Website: home-depot
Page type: newsletter-management
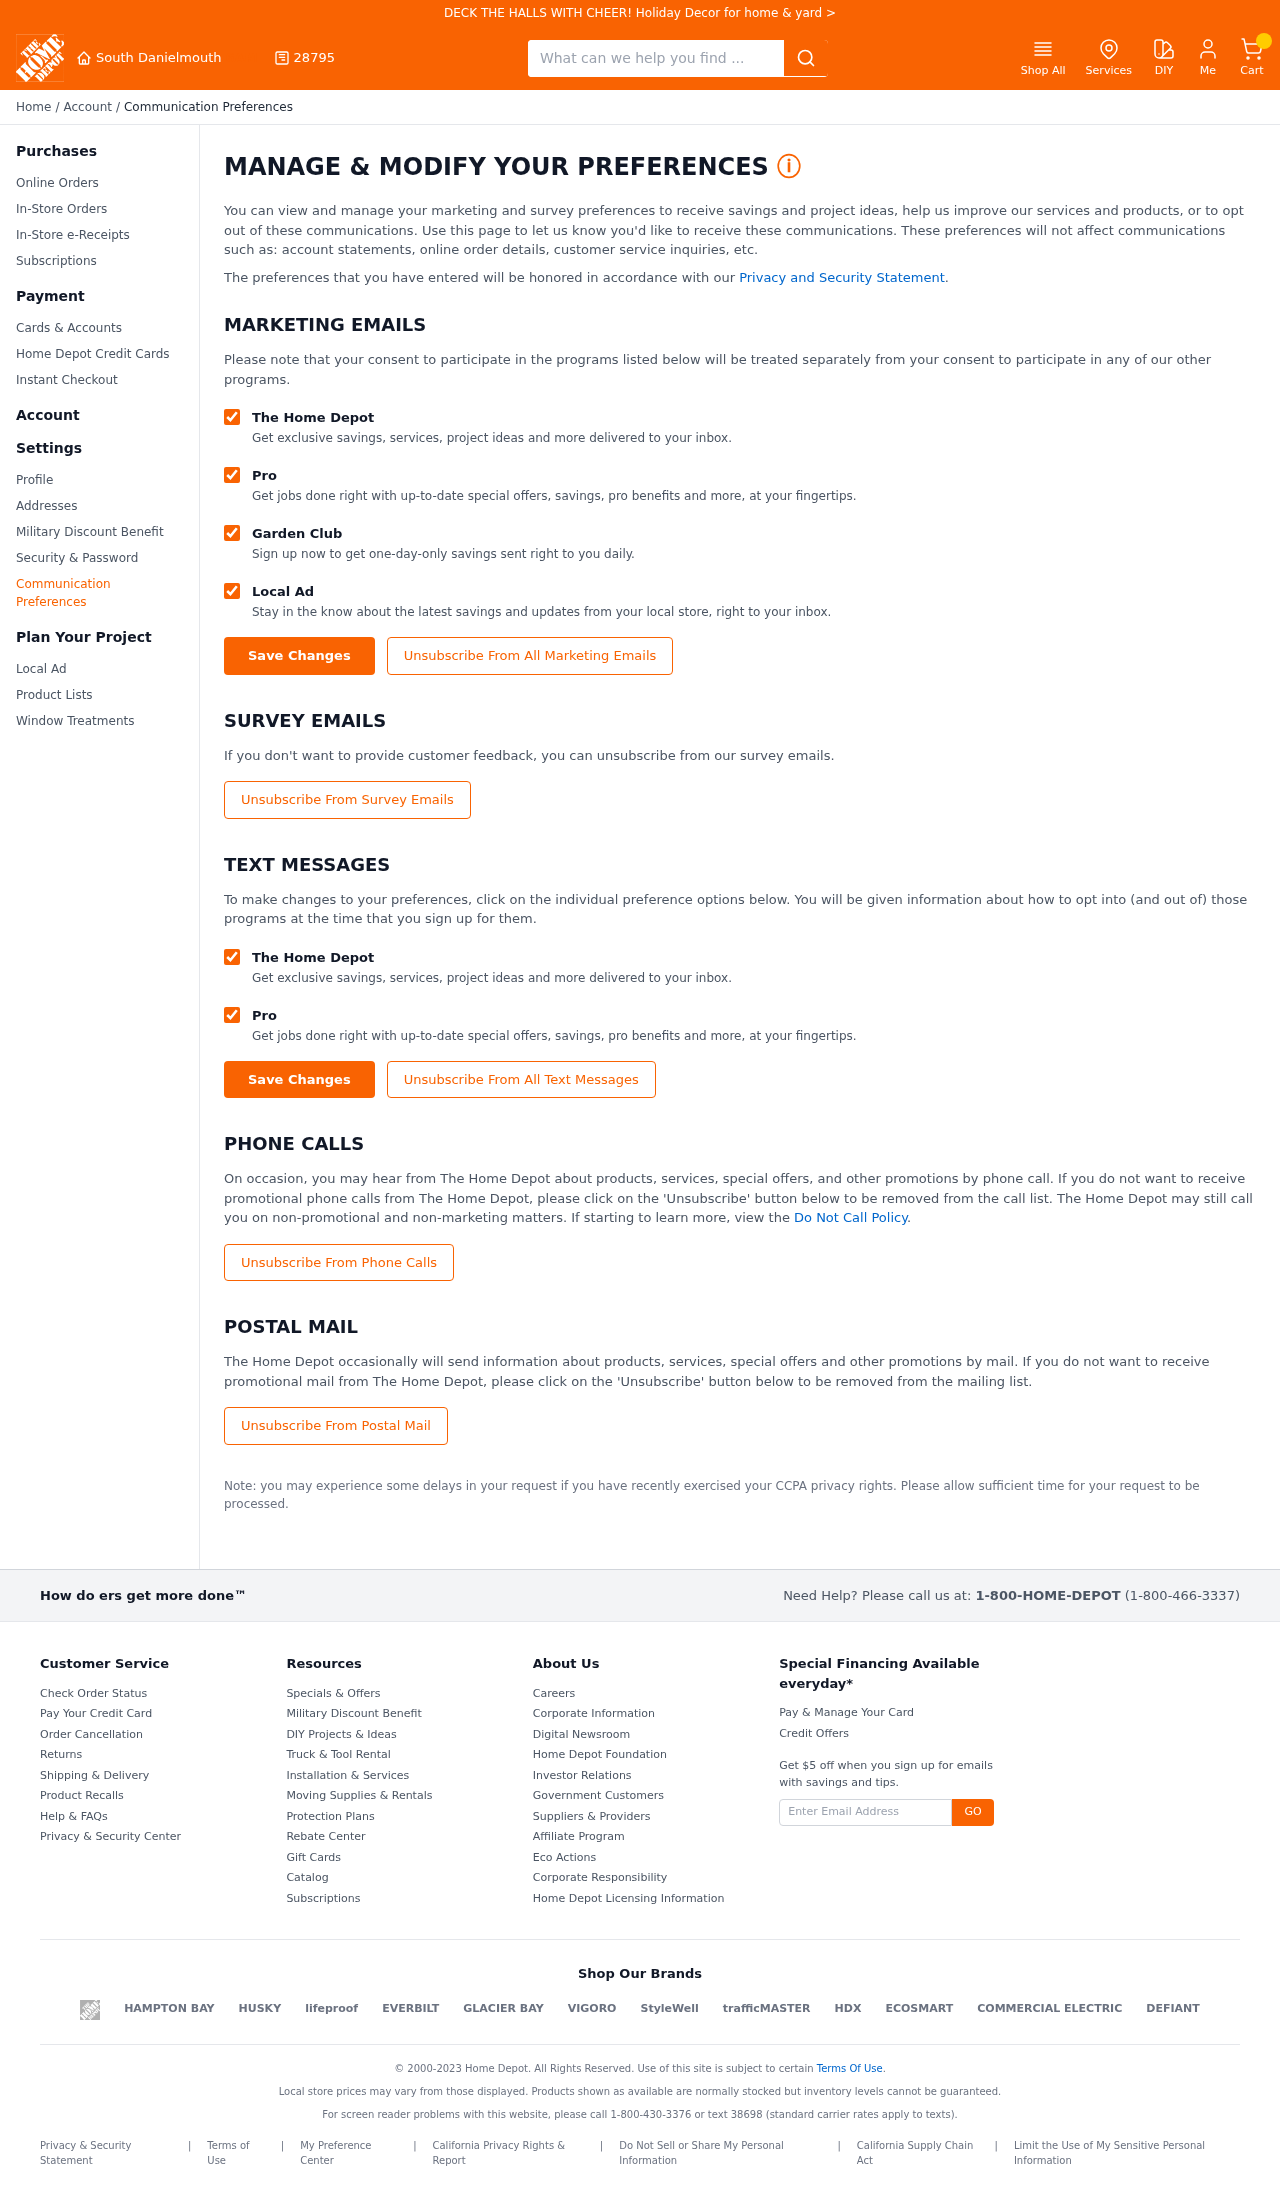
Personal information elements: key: PII_CITY
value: South Danielmouth
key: PII_POSTCODE
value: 28795
Search elements: key: HEADER_SEARCH
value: What can we help you find ...